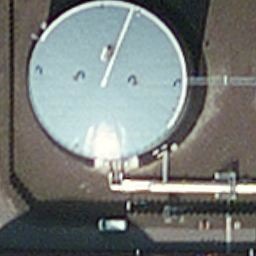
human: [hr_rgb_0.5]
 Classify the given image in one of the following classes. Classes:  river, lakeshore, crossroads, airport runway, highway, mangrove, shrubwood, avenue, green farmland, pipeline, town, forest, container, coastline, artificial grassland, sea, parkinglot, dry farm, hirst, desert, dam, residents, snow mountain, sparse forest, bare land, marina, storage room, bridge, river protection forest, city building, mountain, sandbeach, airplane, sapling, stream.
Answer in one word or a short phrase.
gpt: storage room